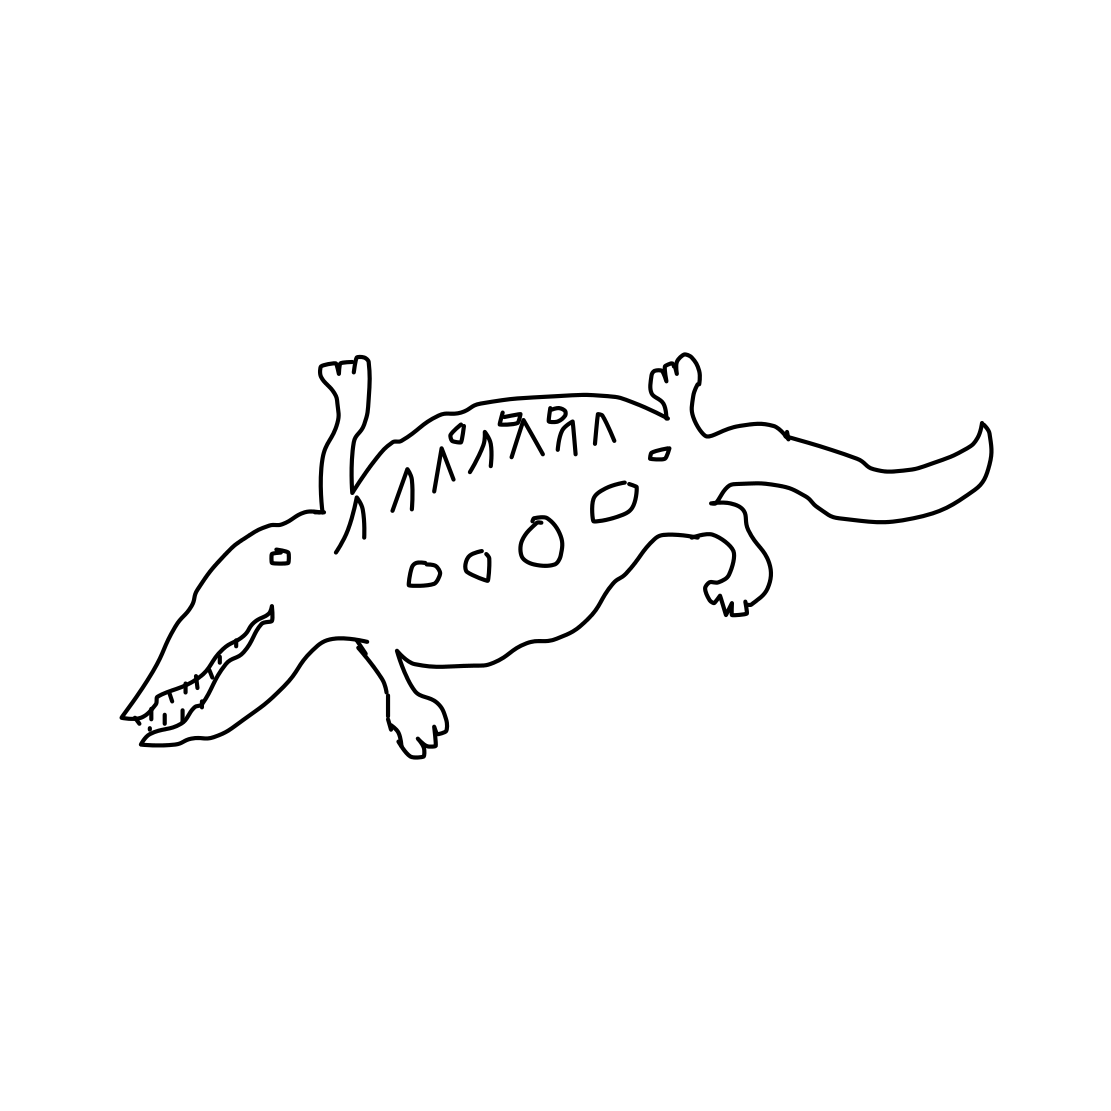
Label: crocodile